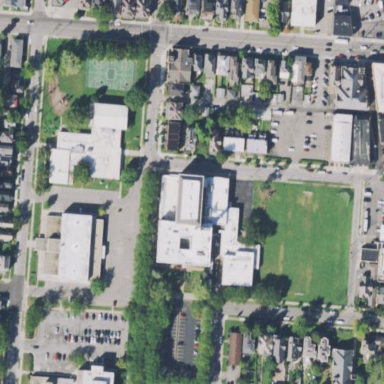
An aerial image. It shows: School.